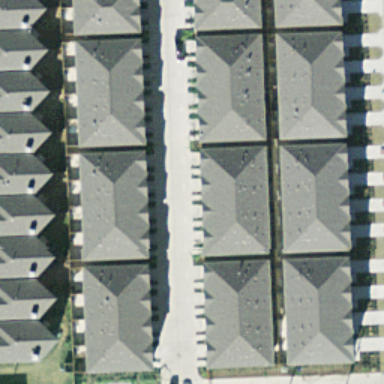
This is a dense residential area .